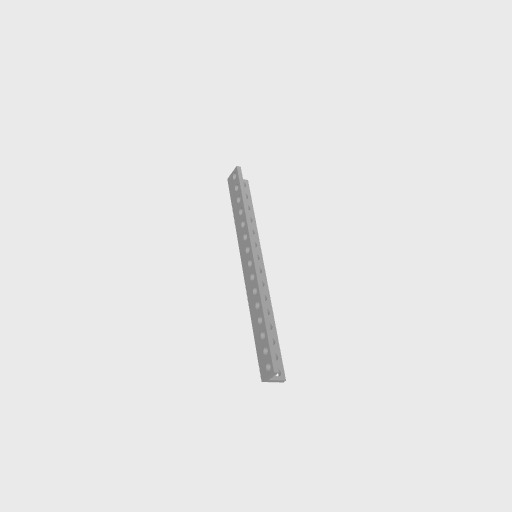
Part: LBeam15H